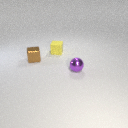
small purple metal sphere in front of small brown metal cube